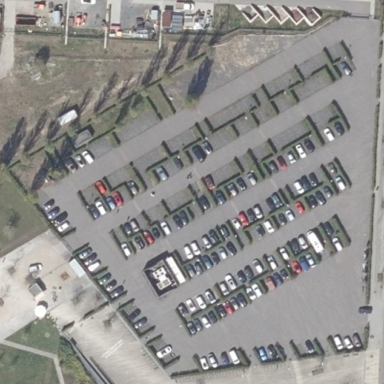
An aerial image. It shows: Parking area with cobblestone surface.